Question: when i was going to sync gradle in my android studio project i got these errors. prviousy i added 3 images to the drawable folder with the names .

I also have successfully installed the
1. ConstraintLyaout for Android
2. Solver for constraintLayout
As they were mentioned as most common reason for these type of errors .
Thank you very much in advance .
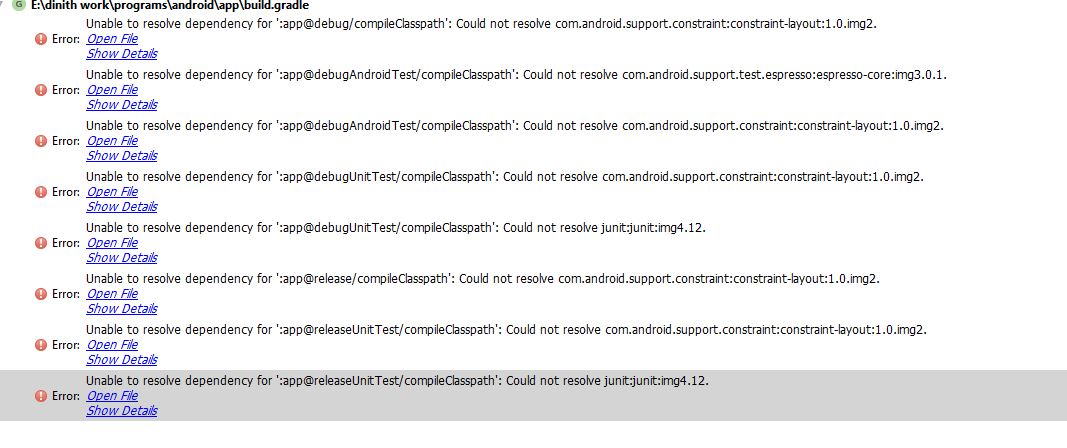
Answer: While adding img2, img3, and img4 you've accidentaly changed dependencies in your build.gradle file that contained 2, 3 or 4 digit. Change
'''
'junit:junit:img4.12.'
'''
to
'''
'junit:junit:4.12'
'''
and so on in every other dependency containing 'img' string.